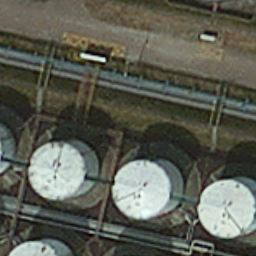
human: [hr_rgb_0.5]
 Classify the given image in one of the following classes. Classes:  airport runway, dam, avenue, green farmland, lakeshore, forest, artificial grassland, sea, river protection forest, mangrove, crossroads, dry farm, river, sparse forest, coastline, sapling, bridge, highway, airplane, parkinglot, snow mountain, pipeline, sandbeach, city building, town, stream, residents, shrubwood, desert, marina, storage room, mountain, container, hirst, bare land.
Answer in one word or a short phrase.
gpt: storage room